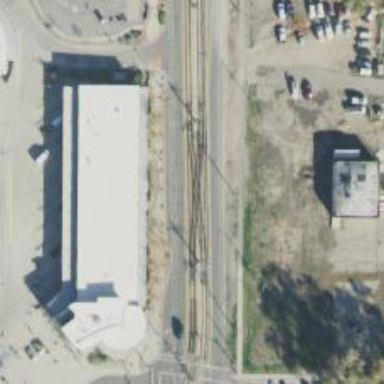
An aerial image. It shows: Light rail railway with electrified contact line.